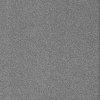
Atmospheric dust classification: dusty